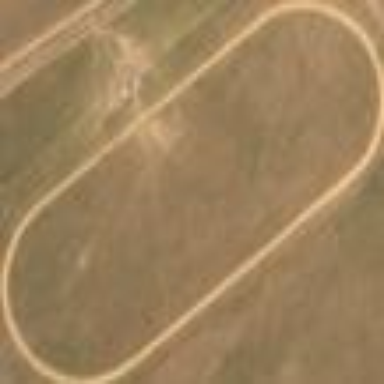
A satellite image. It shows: Clay pitch used for horse racing.